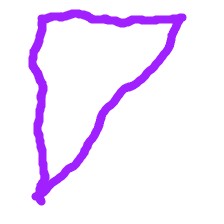
Shape: triangle